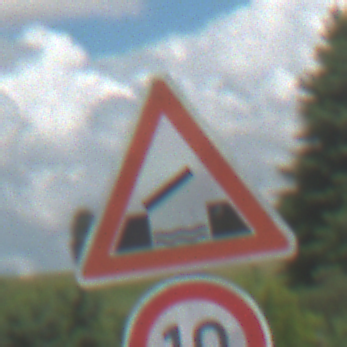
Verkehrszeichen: BeweglicheBruecke
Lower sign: Geschwindigkeit10
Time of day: Midday
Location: Outdoor (Nature)
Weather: PartlyCloudy
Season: NotSpecified
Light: Natural